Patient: sex F, age 32
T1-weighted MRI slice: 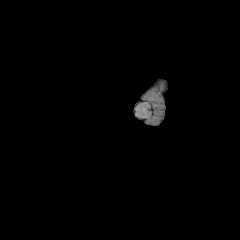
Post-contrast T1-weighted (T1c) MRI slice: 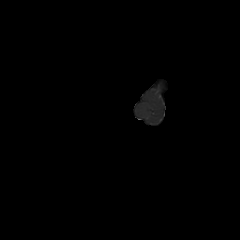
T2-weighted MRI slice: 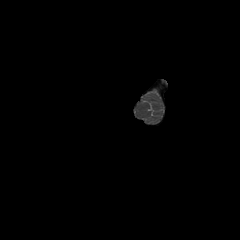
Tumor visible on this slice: no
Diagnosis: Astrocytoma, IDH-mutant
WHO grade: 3